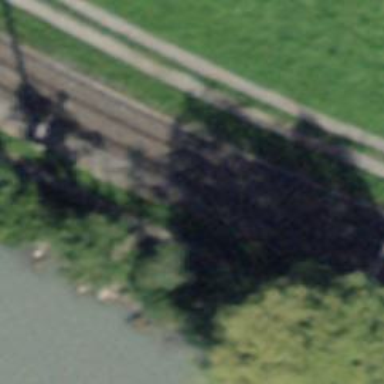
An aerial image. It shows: Single railway track with electrification through contact line.